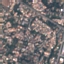
Land use / land cover: Residential